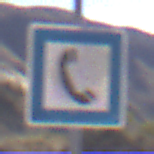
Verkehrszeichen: Fernsprecher
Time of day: Midday
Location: Outdoor (Nature)
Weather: Clear
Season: NotSpecified
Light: Natural